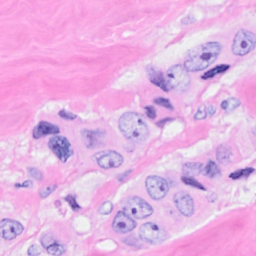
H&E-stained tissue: Breast